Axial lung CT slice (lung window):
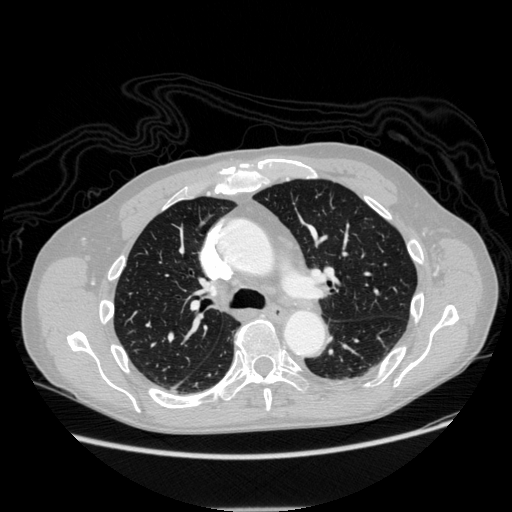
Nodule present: no